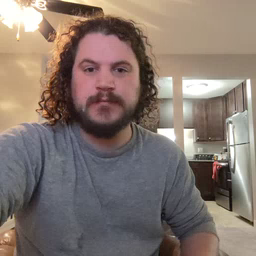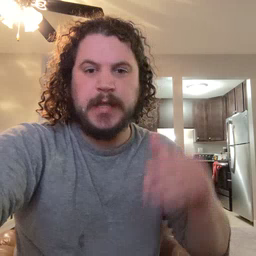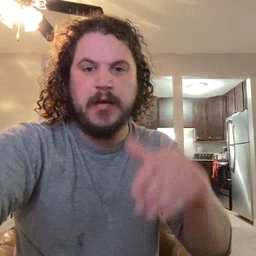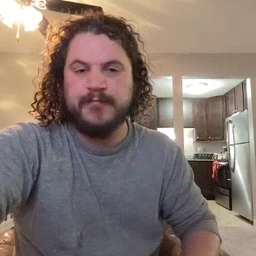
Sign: night